This grayscale texture is a bearing vibration snapshot reshaped row-by-row into a square image. Classify the bearing condition as one of: normal, inner_race, outer_race, ball.
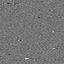
Answer: inner_race